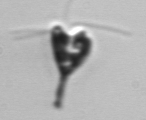
Label: Pyramimonas_longicauda